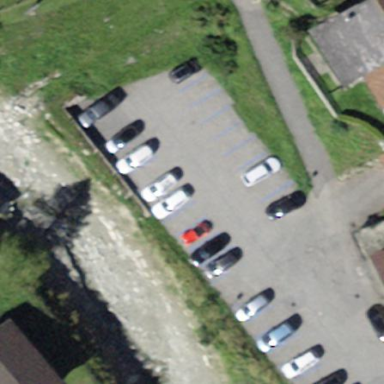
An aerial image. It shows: Parking area with surface.